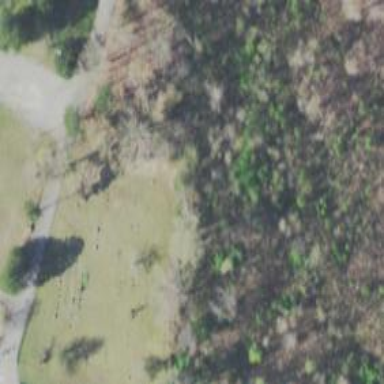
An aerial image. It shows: Cemetery.